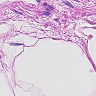
Metastatic tissue present: no